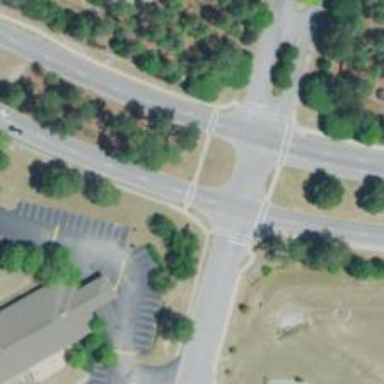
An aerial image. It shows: Marked crossing on footway.